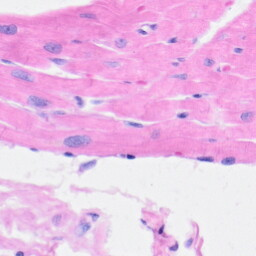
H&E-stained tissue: Heart